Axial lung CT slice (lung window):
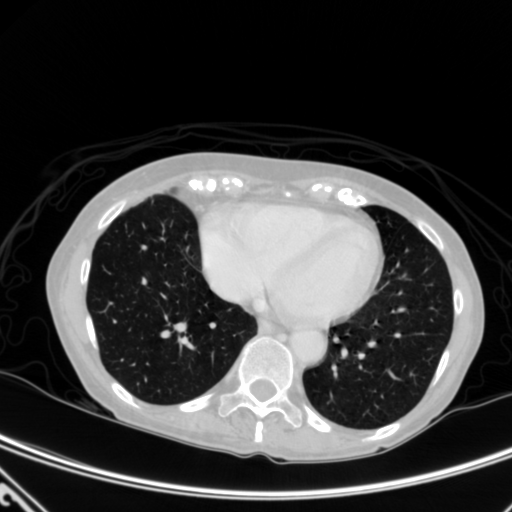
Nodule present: no